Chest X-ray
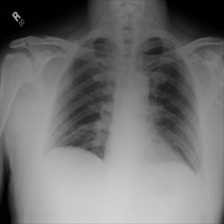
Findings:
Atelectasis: negative
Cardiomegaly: negative
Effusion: negative
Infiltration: positive
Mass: negative
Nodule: negative
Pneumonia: negative
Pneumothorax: negative
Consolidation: negative
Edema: negative
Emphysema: negative
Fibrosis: negative
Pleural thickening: negative
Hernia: negative